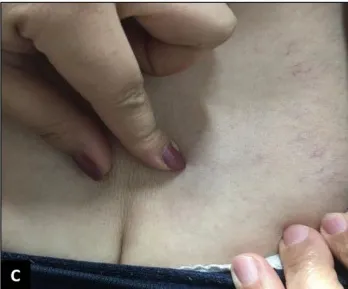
Physical examination revealed the skin had turned shiny and tight. When touched, the skin felt rather sclerotic and lost the ability to fold compared to normal skin (B,C).
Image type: medical_photograph (skin_photograph)